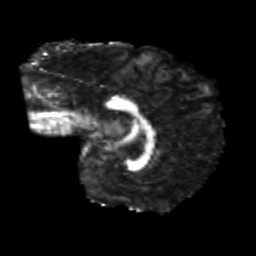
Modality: FA
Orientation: sagittal
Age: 22
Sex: male
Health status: healthy
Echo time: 0.074 s